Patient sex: M
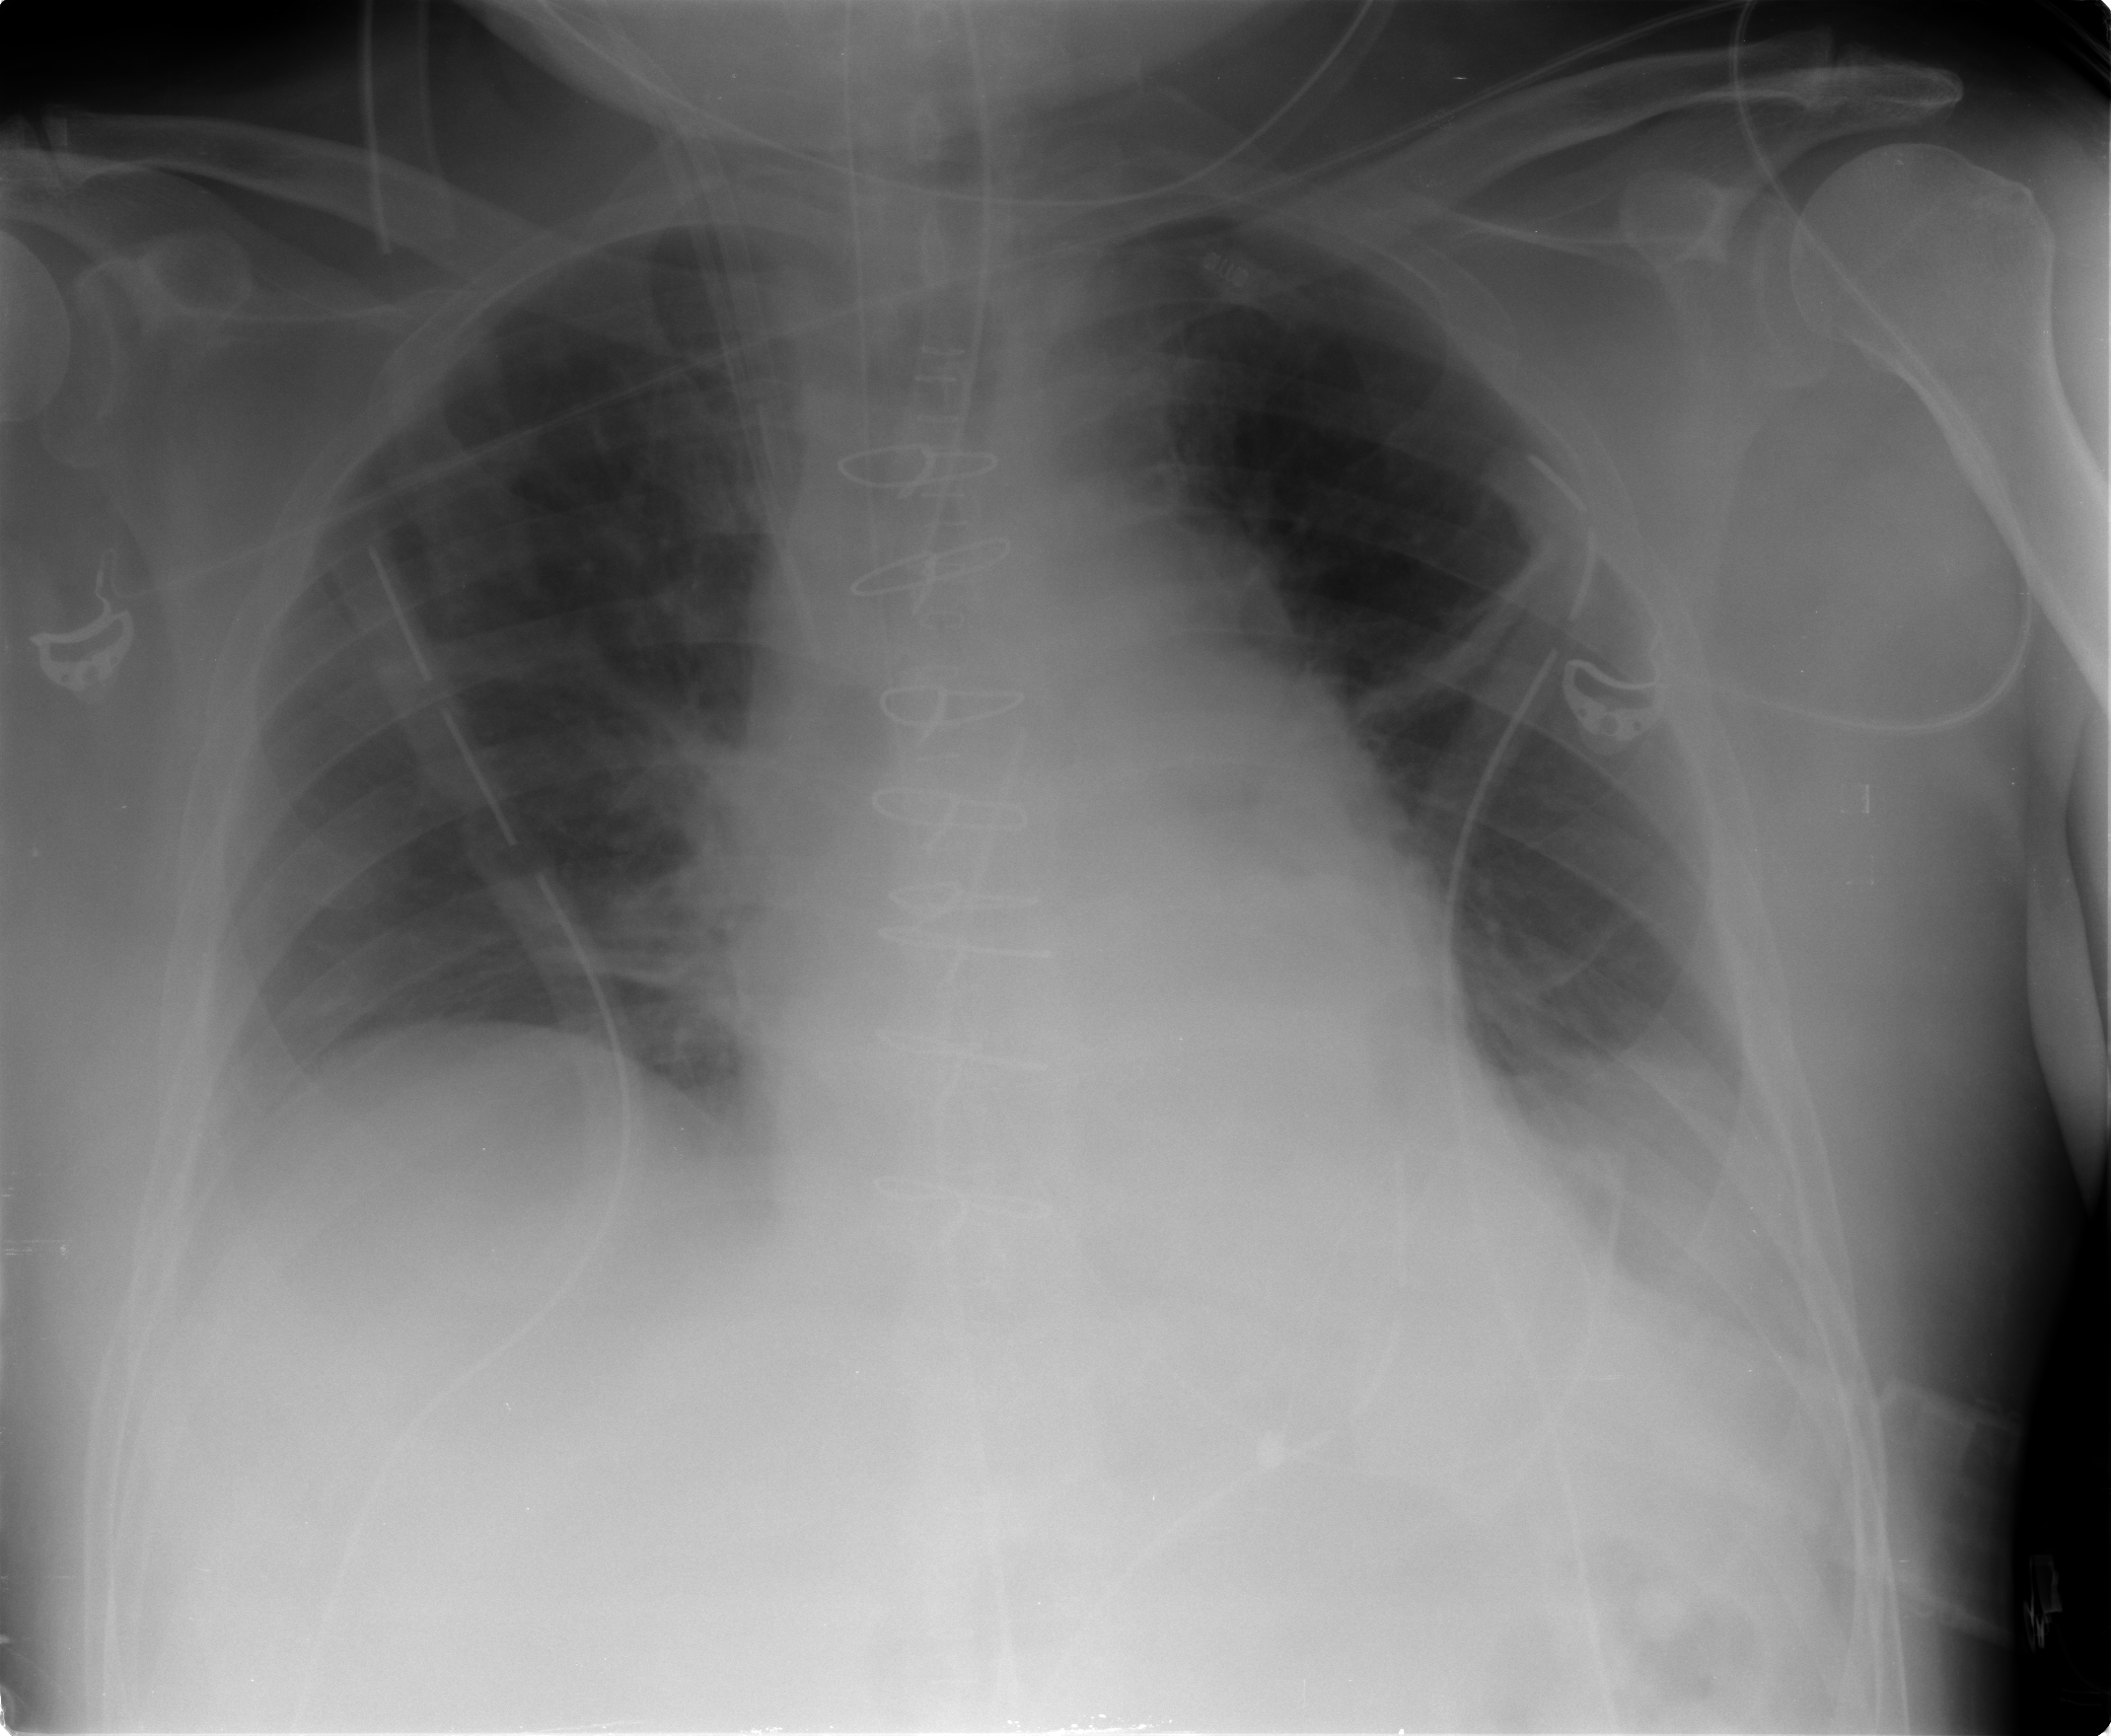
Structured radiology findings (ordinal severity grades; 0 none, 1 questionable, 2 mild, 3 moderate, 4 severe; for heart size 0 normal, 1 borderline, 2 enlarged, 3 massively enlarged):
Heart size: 0
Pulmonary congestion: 1
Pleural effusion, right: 0
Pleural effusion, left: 1
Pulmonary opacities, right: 0
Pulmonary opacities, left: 0
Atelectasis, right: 2
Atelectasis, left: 1